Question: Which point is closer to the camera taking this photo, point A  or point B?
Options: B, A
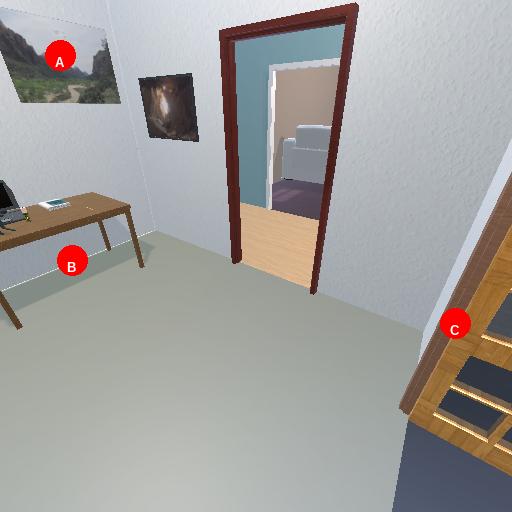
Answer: B